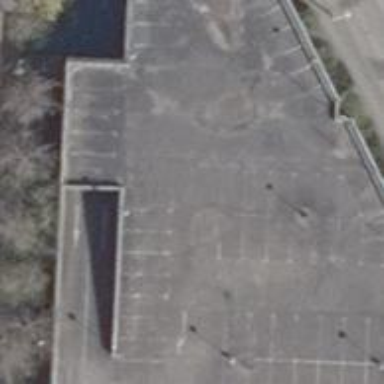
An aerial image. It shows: Multi-storey parking building.